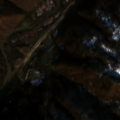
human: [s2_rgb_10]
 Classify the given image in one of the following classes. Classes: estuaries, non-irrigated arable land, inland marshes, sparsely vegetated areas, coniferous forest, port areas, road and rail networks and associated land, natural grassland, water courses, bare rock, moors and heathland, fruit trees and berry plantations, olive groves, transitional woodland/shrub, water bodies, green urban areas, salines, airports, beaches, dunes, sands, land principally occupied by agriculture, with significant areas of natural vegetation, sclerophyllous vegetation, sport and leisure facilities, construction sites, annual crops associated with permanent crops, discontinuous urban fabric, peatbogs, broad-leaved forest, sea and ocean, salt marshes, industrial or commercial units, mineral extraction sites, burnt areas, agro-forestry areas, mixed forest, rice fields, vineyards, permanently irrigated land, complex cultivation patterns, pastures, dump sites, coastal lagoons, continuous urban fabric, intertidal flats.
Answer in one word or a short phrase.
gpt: construction sites, complex cultivation patterns, land principally occupied by agriculture, with significant areas of natural vegetation, broad-leaved forest